Interaction volume radius: 10 \u00c5
Interaction volume height: 30 \u00c5
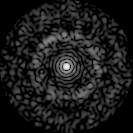
Disorder parameter: 0.8376